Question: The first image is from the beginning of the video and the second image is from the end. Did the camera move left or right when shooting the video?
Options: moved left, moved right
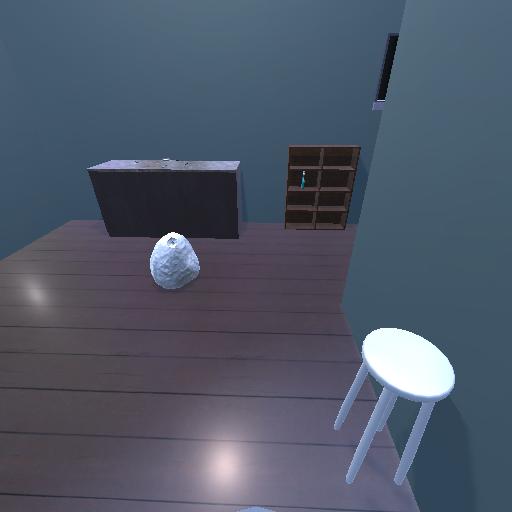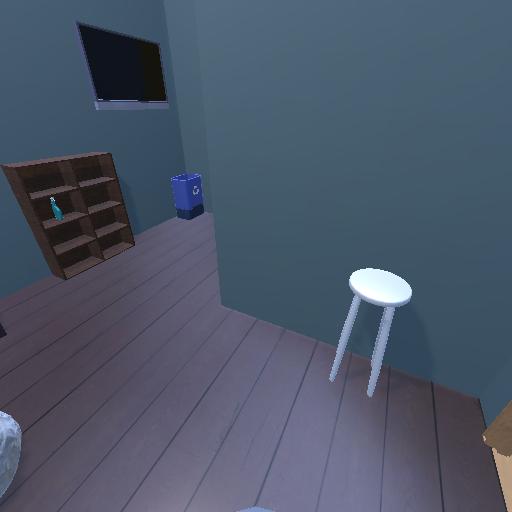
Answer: moved left